Field crop: maize
Growth stage: 2
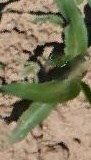
Species: maize